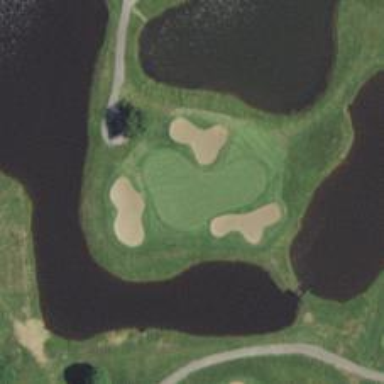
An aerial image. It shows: Golf hole.